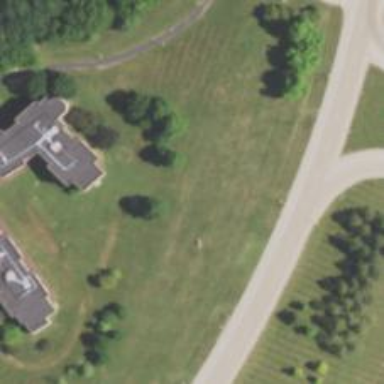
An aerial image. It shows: Disc golf tee area.